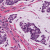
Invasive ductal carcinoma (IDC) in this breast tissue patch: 1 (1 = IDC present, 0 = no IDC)